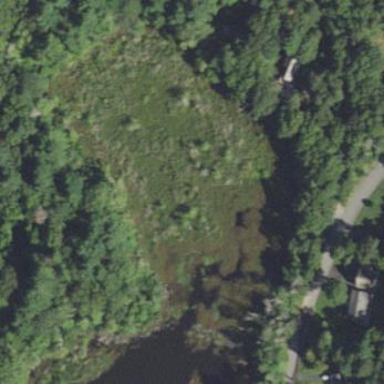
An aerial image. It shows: Bog wetland area.